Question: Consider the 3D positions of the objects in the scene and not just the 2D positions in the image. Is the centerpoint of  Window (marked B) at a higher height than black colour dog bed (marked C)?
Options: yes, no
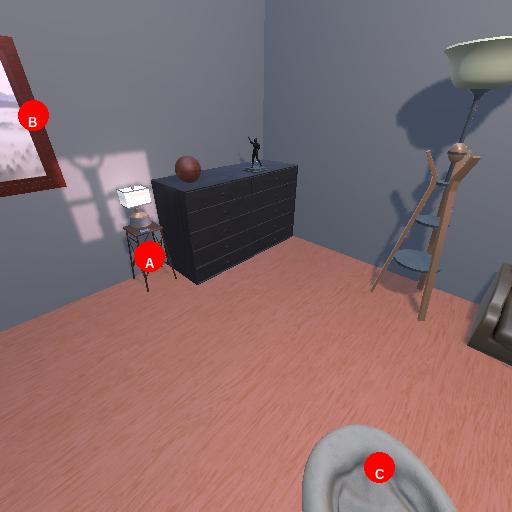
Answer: yes